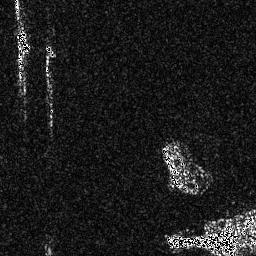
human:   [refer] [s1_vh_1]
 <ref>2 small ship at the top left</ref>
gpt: <box>[[5, 10, 11, 20, 0]], [[16, 16, 21, 22, 0]]</box>